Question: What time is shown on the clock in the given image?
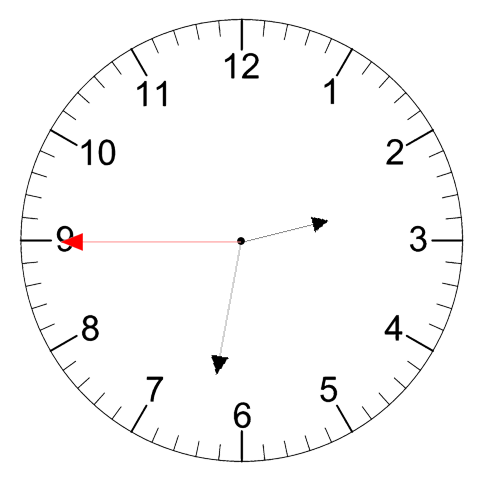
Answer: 02:31:45